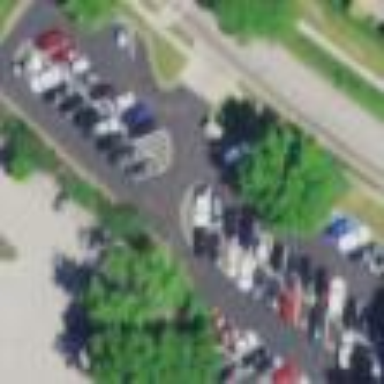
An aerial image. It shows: Road serving as parking aisle.